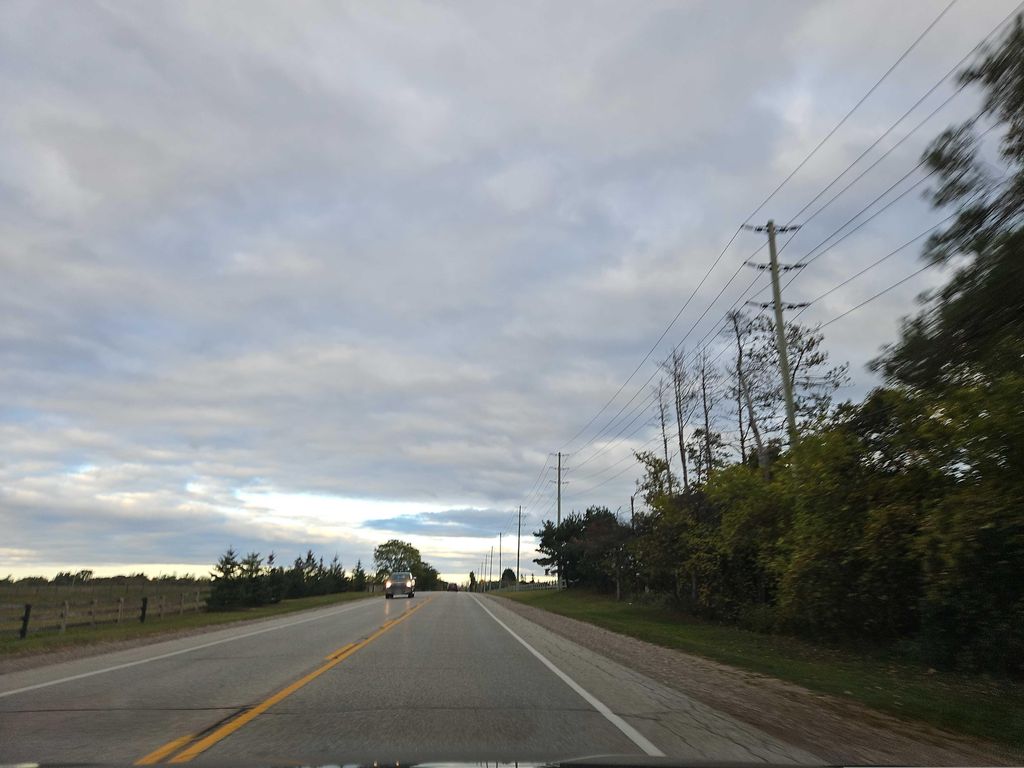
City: kitchener-waterloo